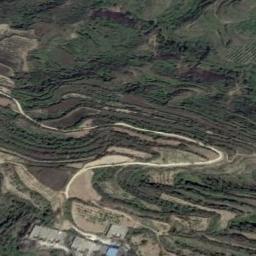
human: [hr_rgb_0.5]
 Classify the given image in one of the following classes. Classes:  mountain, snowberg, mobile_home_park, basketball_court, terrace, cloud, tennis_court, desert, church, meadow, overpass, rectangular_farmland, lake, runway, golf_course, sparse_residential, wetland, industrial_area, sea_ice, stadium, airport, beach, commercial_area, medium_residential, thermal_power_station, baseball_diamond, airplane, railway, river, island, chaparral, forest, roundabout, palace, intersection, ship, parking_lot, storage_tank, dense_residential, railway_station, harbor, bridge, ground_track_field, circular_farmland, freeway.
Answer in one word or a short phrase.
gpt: terrace